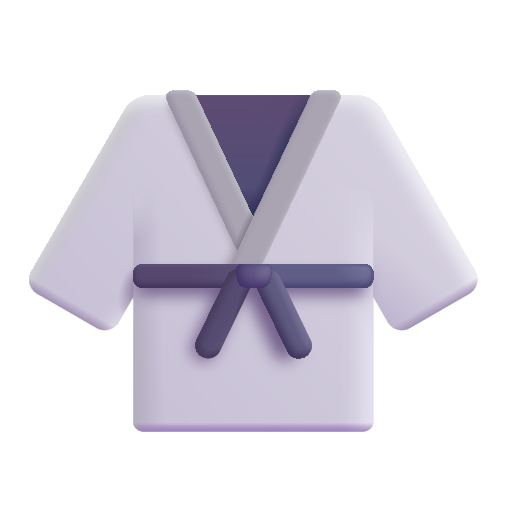
martial arts uniform color